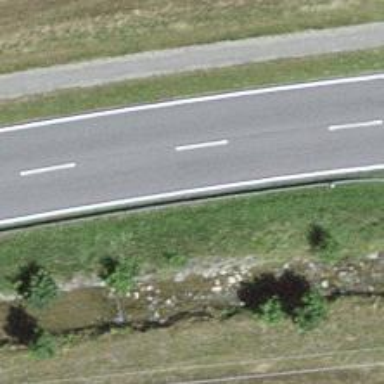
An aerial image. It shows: Secondary road with lane designated for cycling on the left side. The road surface is asphalt.